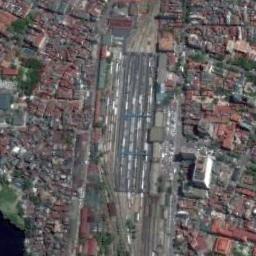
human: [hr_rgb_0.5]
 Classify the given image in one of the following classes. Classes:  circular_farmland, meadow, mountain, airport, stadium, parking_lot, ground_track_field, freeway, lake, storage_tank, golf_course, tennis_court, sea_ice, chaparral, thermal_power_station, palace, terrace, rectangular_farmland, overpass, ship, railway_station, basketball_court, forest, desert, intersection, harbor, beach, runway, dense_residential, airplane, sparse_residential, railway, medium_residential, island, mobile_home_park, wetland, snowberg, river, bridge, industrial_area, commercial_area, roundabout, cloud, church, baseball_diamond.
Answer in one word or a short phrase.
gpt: railway_station